Field crop: maize
Growth stage: 2
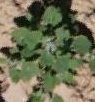
Species: chenopodium